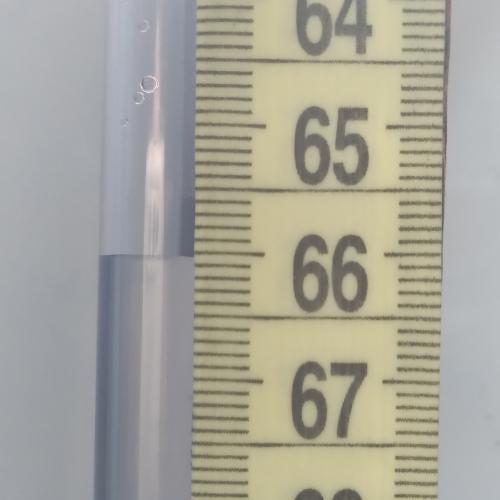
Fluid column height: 66.0 cm